Question: I'm currently writing an iOS app wherein I want to let the user pick an image from their photo library. I don't want them to be able to take a new photo or edit the existing one, but that's unimportant right now. Since this is an iPad app, I have to show the UIImagePickerController view in a popover view (or an exception is thrown, etc.). This is the code I am currently using to try to achieve that:
'''
- (void)viewDidLoad{
[super viewDidLoad];
if([UIImagePickerController isSourceTypeAvailable:UIImagePickerControllerSourceTypePhotoLibrary]){
_picker = [[UIImagePickerController alloc] initWithRootViewController:self];
_picker.delegate = self;
}else{
[[[UIAlertView alloc] initWithTitle:@"goto fail;" message:nil delegate:nil cancelButtonTitle:@"Okay" otherButtonTitles:nil] show];
}
self.view.backgroundColor = [UIColor purpleColor];
}
- (void)viewDidAppear:(BOOL)animated{
popoverController = [[UIPopoverController alloc] initWithContentViewController:_picker];
[popoverController presentPopoverFromRect:(CGRect){CGPointZero, {1, 1}} inView:self.view permittedArrowDirections:UIPopoverArrowDirectionAny animated:animated];
[super viewDidAppear:animated];
}
'''
I expect this to show an image picker view in a popover, obviously. Instead, I get this:

This code is running on a real iPad, not in the simulator. I have never been prompted to grant access to my photos, and there is no entry for the app in the photo area of the privacy settings of Preferences.app. I am testing this on an iPad 4 (which has a camera), and cannot test in the simulator, as it is having issues at the moment. I'm not really sure where the issue could be coming from - it's quite perplexing.
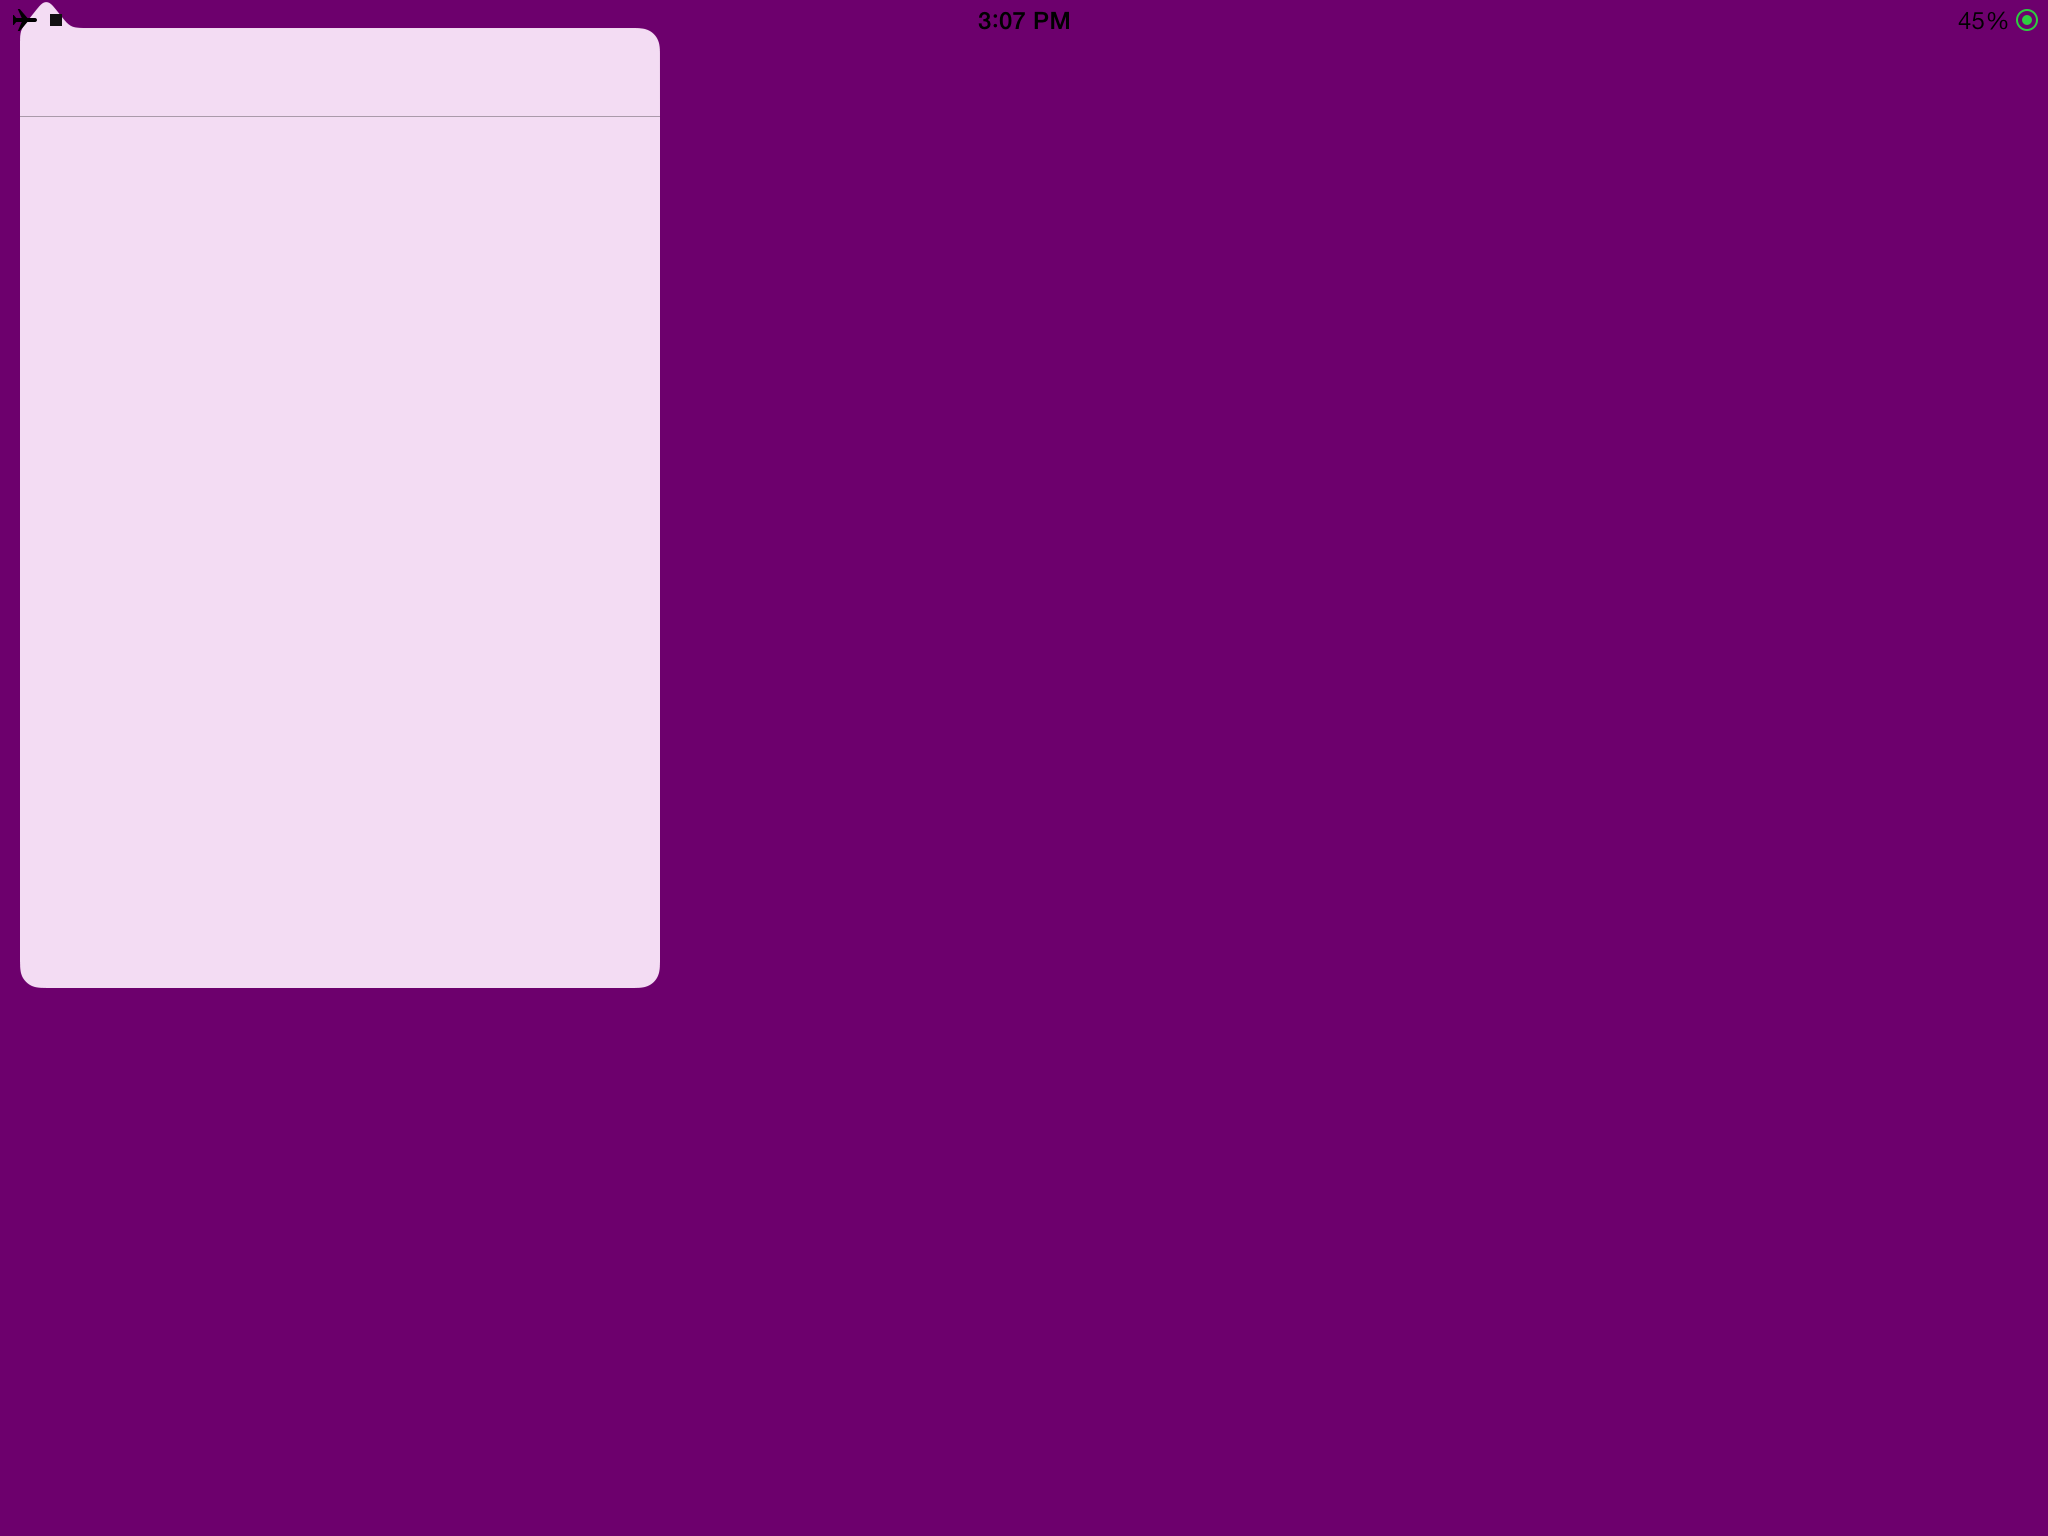
Answer: Also you should specify 's .
'''
_picker.sourceType = UIImagePickerControllerSourceTypePhotoLibrary;
'''
Initialise picker this way:
'''
_picker = [[UIImagePickerController alloc] init];
'''